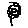
Label: flower